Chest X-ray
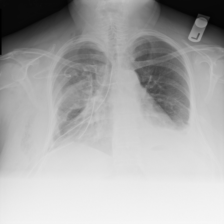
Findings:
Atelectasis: negative
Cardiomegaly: negative
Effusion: negative
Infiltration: negative
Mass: negative
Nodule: negative
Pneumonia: negative
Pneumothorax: negative
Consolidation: negative
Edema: negative
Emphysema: negative
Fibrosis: negative
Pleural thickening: negative
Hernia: negative